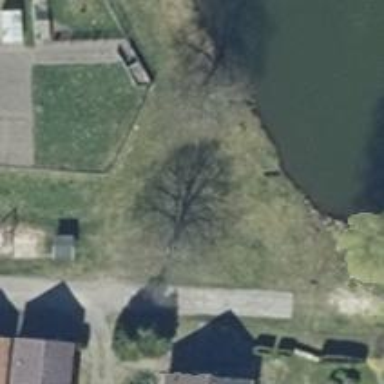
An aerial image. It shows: Deciduous broadleaved tree.